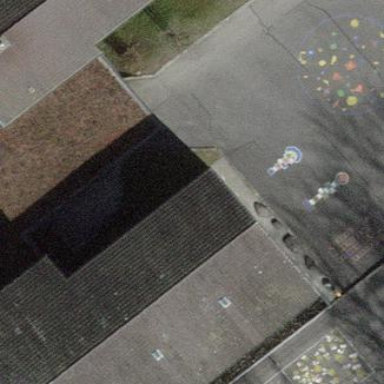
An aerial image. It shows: School building with school amenities.